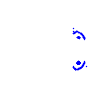
Particle: electron